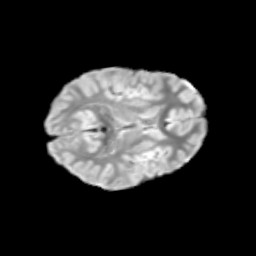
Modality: T2w
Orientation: axial
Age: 10
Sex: male
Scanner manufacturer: siemens
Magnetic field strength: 3 T
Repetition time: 3.8 s
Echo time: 0.07 s